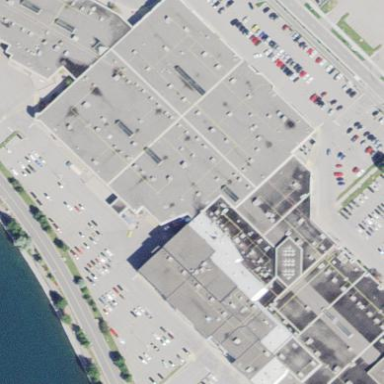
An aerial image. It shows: Retail building that is part of mall.